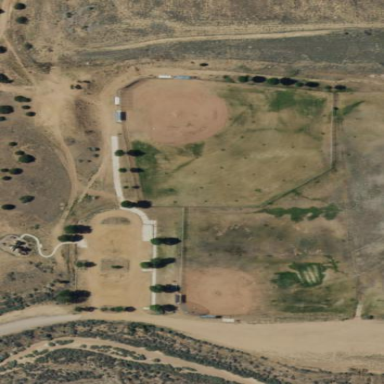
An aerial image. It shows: Baseball pitch for leisure land.